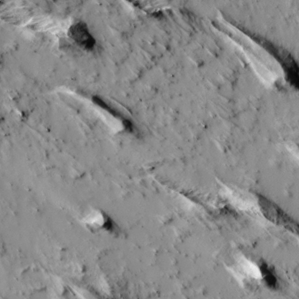
Label: non_frost